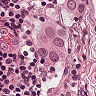
Metastatic tissue present: yes